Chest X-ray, PA view. Patient: 64 years old, sex M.
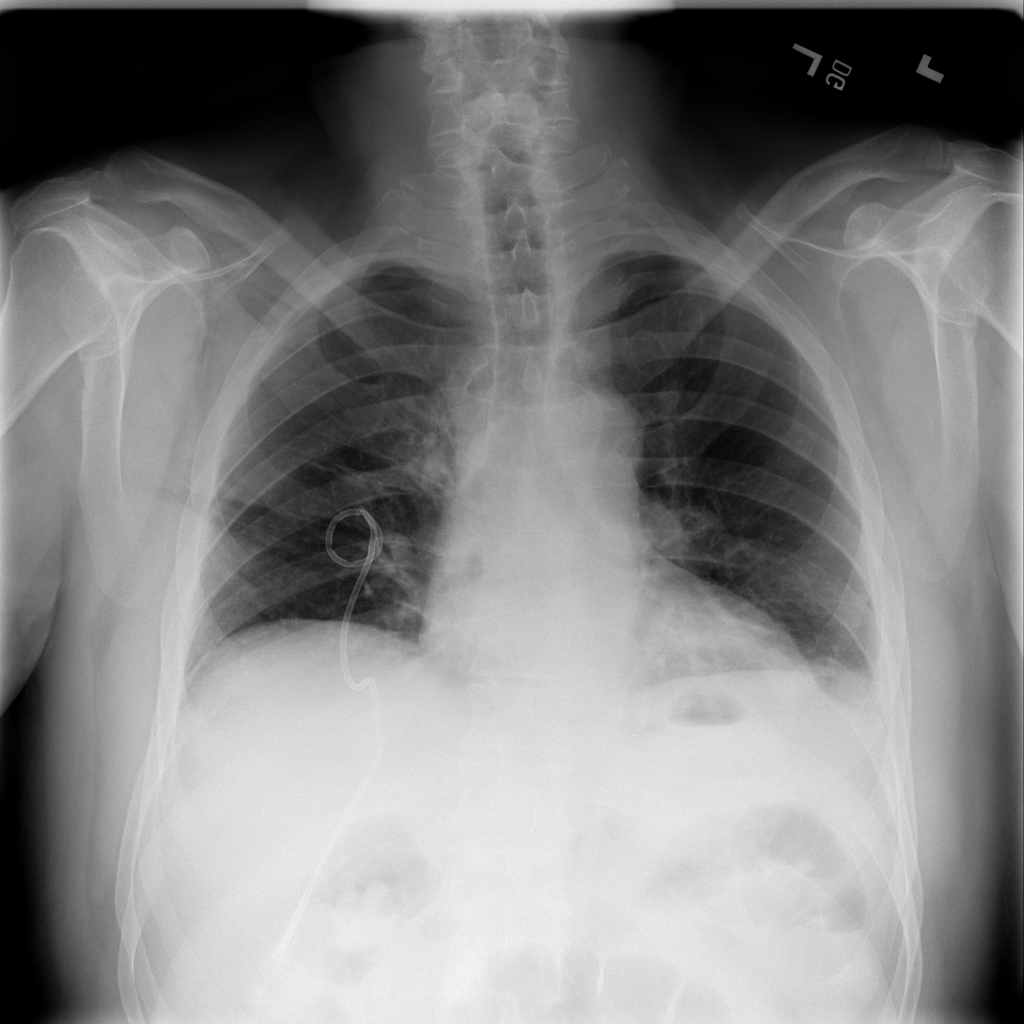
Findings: Pneumothorax